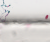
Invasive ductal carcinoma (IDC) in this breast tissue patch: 0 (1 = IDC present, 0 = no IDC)